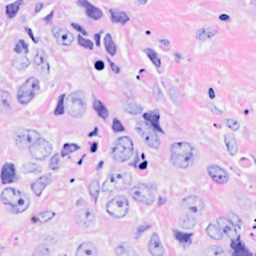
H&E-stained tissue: Breast